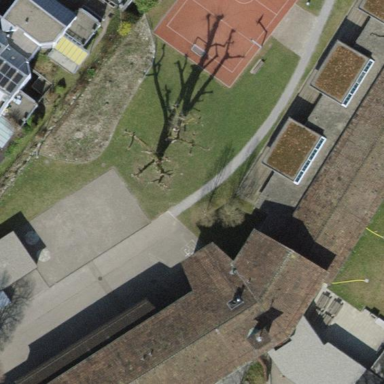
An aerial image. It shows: School building.